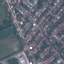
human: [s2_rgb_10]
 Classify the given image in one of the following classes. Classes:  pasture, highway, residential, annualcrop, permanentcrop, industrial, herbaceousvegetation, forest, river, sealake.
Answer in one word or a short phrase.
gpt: Residential